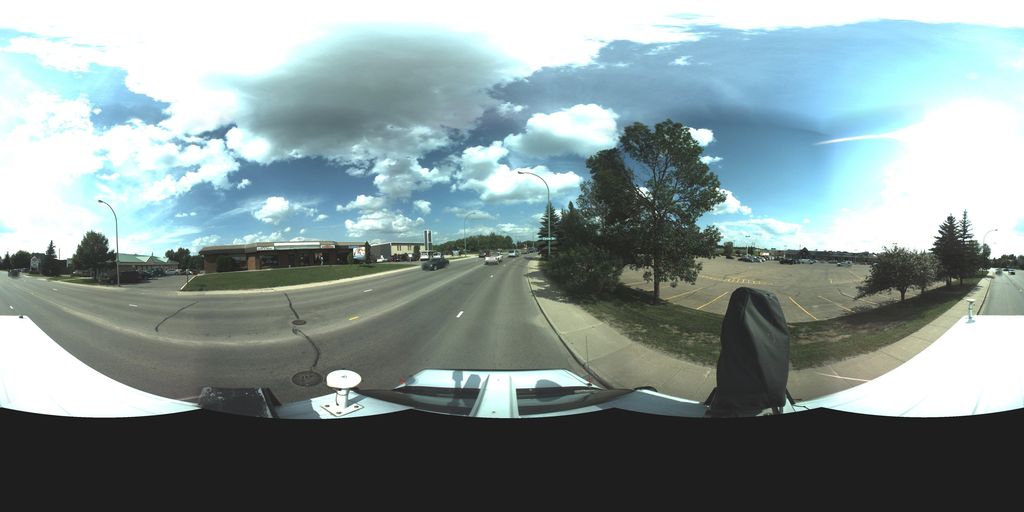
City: saskatoon